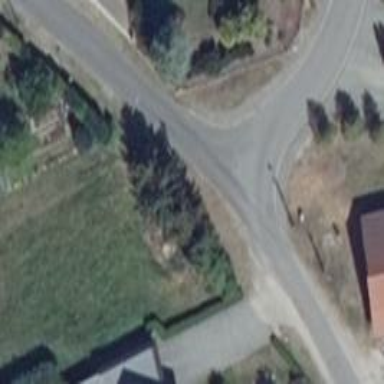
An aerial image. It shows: Residential road with asphalt surface.